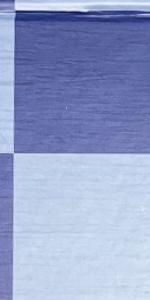
Label: Empty